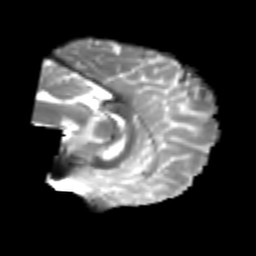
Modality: T2w
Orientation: sagittal
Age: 28
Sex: male
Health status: healthy